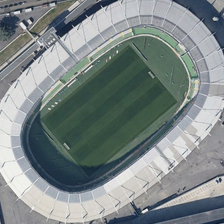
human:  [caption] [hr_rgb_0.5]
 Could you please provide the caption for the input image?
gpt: a road with many cars is near a ring runway shaped silver gray stadium .

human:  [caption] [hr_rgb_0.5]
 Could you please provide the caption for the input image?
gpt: a road with many cars is near a ring runway shaped silver gray stadium .

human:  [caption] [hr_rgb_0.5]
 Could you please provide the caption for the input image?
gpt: a road with many cars is near a ring runway shaped silver gray stadium .

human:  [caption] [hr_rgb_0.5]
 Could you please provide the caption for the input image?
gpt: a road with many cars is near a ring runway shaped silver gray stadium .

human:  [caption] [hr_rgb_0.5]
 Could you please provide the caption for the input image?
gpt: a road with many cars is near a ring runway shaped silver gray stadium .